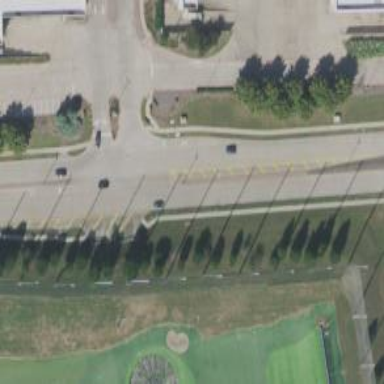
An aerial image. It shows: Tertiary road with separate sidewalk.